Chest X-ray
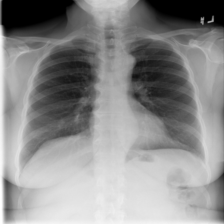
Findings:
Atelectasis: negative
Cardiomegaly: negative
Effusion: negative
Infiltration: negative
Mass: negative
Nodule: negative
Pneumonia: negative
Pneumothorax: negative
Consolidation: negative
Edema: negative
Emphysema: negative
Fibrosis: negative
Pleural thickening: negative
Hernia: negative